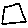
Label: square